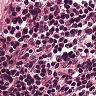
Metastatic tissue present: no